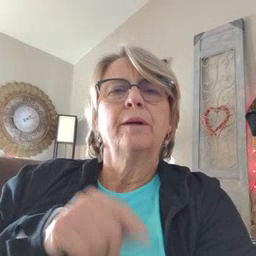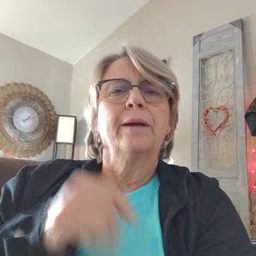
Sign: shhh